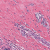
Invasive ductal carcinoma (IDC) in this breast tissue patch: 0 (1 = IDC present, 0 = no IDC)